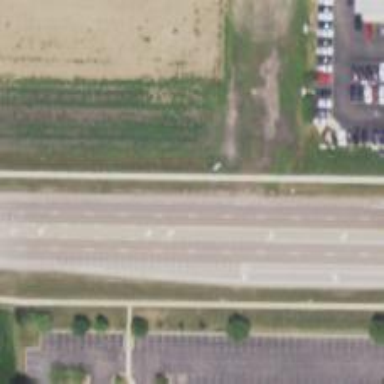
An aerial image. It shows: Road with left marking.